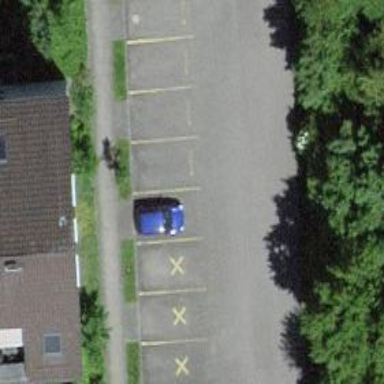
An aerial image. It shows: Paved parking area.